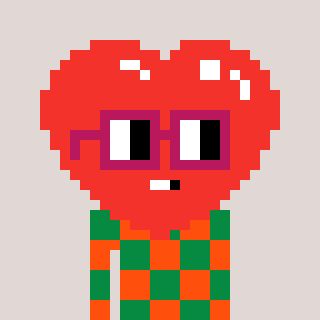
a pixel art character with square dark red glasses, a heart-shaped head and a orange-colored body on a warm background